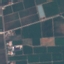
Label: PermanentCrop